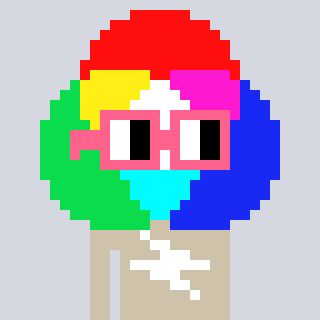
a pixel art character with square pink glasses, a color circle-shaped head and a bege-colored body on a cool background